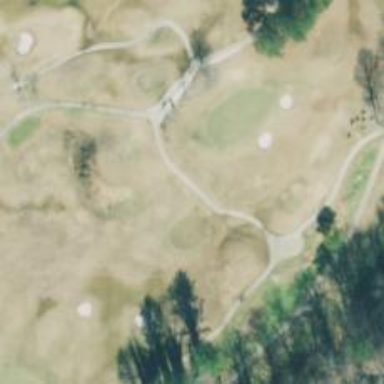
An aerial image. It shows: Path used for both walking and golf.